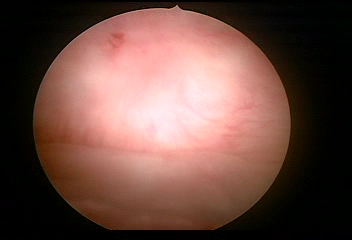
Modality: WLC
Class: Normal mucosa
Bladder cancer association: No